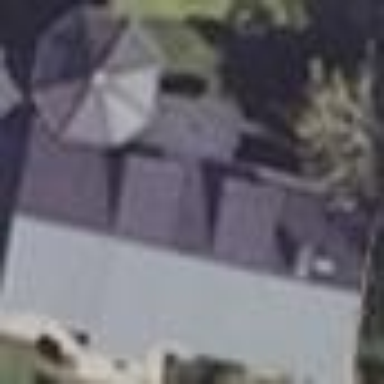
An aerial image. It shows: Detached building with gabled roof.